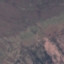
Land use / land cover: HerbaceousVegetation